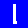
Digit: 1